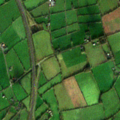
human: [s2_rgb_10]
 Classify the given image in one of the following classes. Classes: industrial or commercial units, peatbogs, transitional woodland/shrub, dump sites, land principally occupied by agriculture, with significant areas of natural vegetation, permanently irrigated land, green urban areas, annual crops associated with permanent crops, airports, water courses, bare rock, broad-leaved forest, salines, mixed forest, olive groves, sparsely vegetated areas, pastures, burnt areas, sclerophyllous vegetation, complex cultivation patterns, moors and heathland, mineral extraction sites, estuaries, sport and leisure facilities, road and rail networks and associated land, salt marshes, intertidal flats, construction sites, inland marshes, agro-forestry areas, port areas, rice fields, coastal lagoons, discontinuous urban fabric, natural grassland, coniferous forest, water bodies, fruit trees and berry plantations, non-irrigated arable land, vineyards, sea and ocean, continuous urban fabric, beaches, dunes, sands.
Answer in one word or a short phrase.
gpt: non-irrigated arable land, pastures